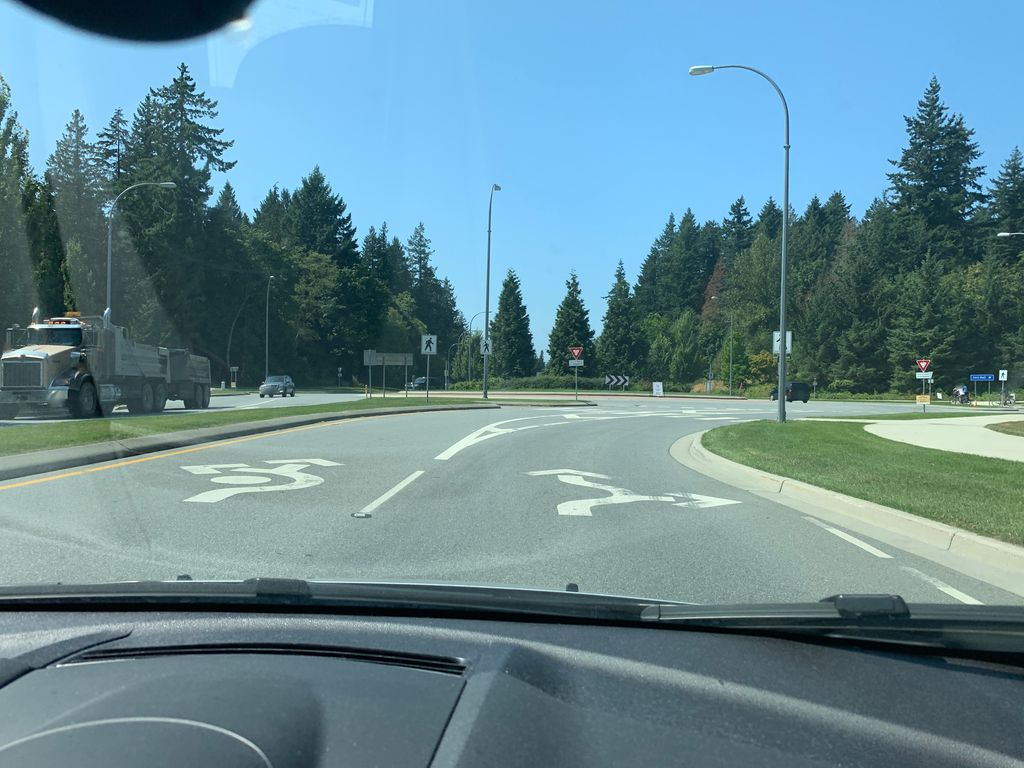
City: vancouver